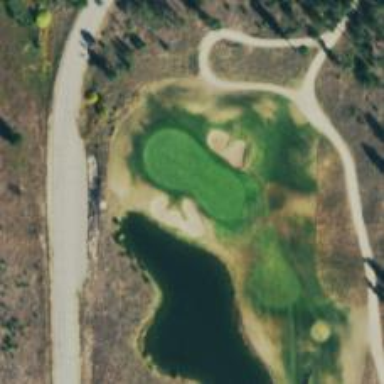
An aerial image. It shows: Golf hole.